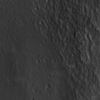
Label: not_dusty